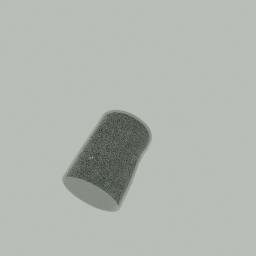
Label: decoration